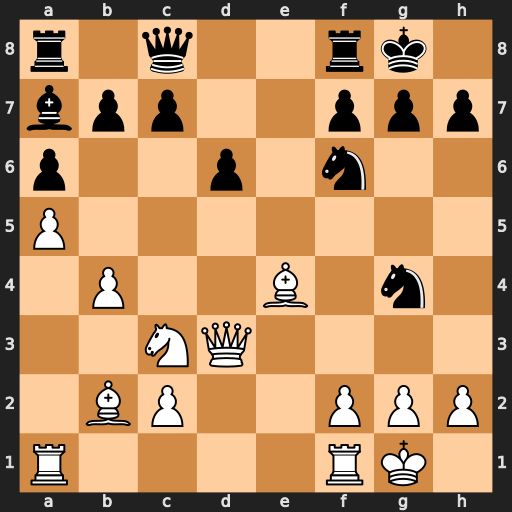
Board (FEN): r1q2rk1/bpp2ppp/p2p1n2/P7/1P2B1n1/2NQ4/1BP2PPP/R4RK1
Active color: w
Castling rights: -
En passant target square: -
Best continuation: Nd5 Nxe4 Ne7+ Kh8 Nxc8